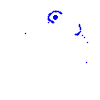
Particle: pion